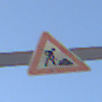
Verkehrszeichen: Arbeitsstelle
Umgebung: Outdoor, Urban
Tageszeit: MorningAfternoon
Wetter: Clear
Licht: Natural
Jahreszeit: NotSpecified
Kontrast: HighContrast